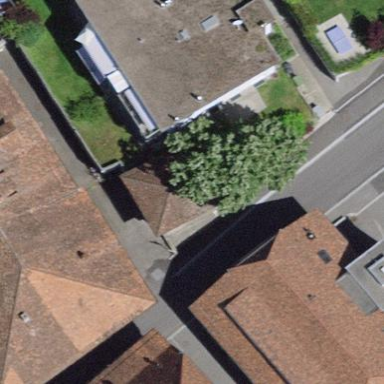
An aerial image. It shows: Group of garages.